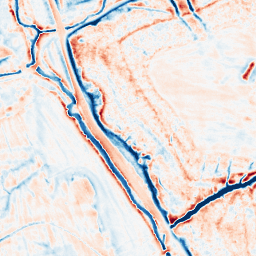
Category: edge_preserving
Decomposition family: guided
Decomposition parameters: radius: 4
eps: 0.01
Upsampling method: cubic_mitchell
Upsampling parameters: scale: 4
Upsampling scale: 4